Field crop: maize
Growth stage: 2
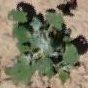
Species: chenopodium